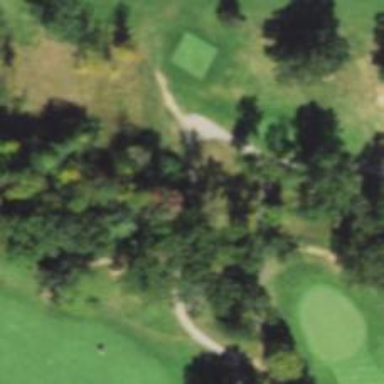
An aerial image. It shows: Service road designated as golf cart path.